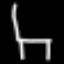
Label: chair